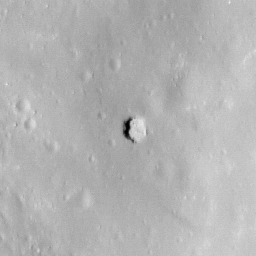
Pit: Jackson 6
Host crater: Jackson
Host type: impact_melt
Lunar coordinates: latitude 22.443, longitude 197.255